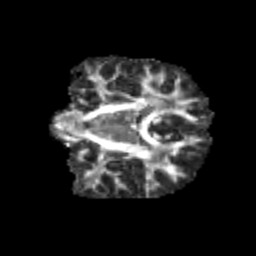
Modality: FA
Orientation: coronal
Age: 12
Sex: male
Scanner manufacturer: siemens
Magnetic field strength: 3 T
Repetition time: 3.8 s
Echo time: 0.07 s